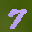
Label: 7